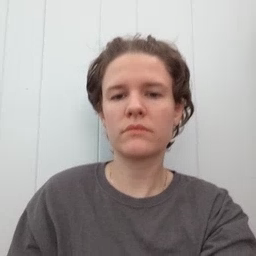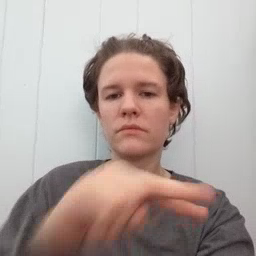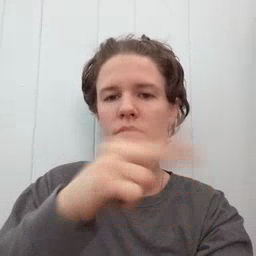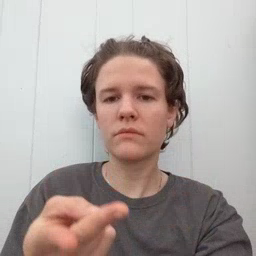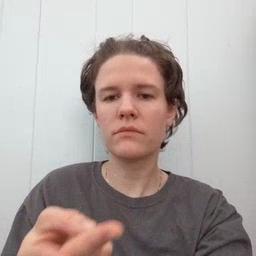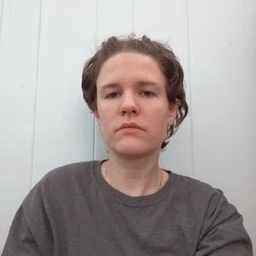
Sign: fall